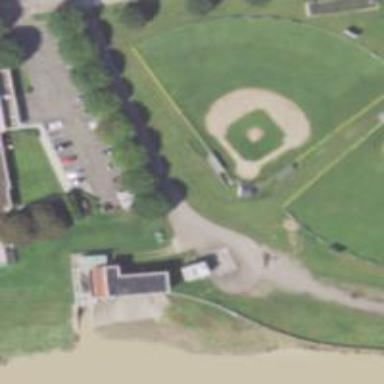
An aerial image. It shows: Baseball pitch for leisure and sports activities.